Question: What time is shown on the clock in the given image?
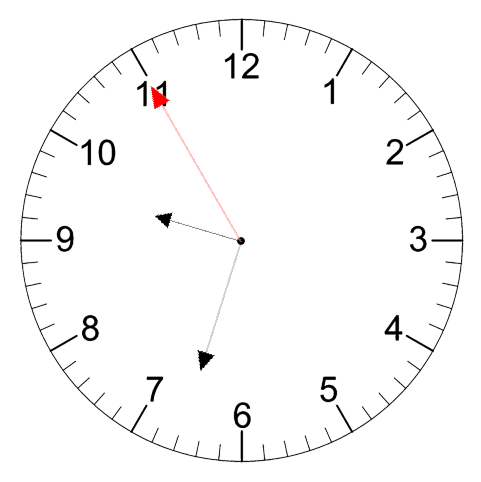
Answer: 09:32:55